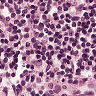
Metastatic tissue present: no